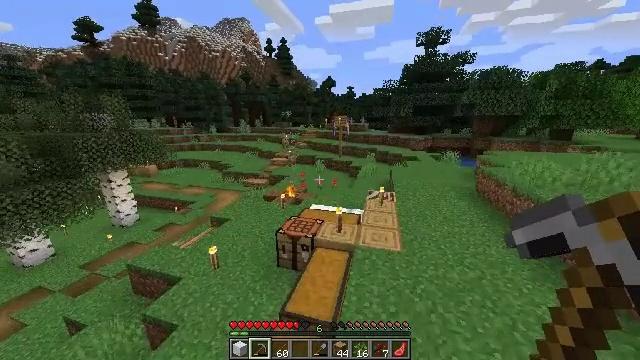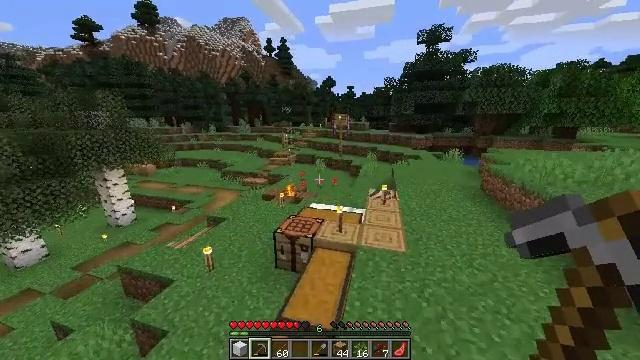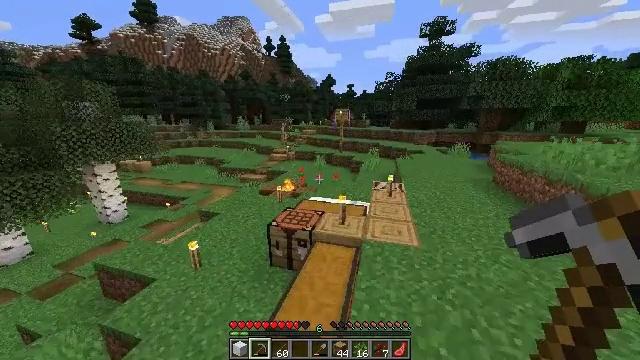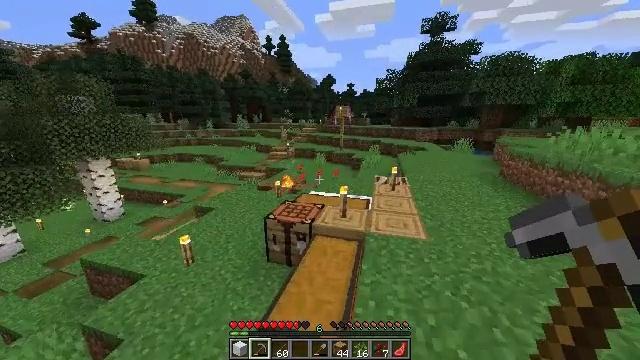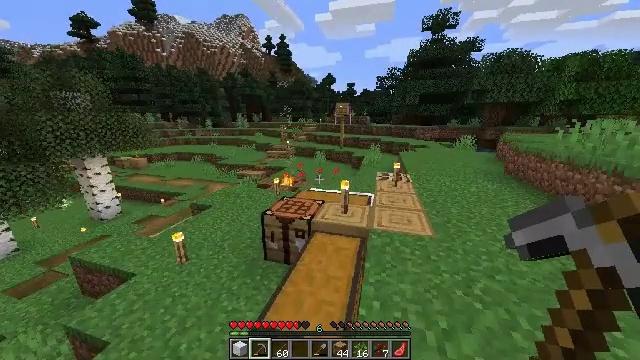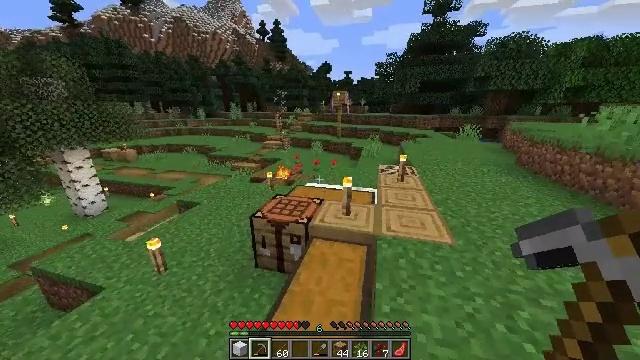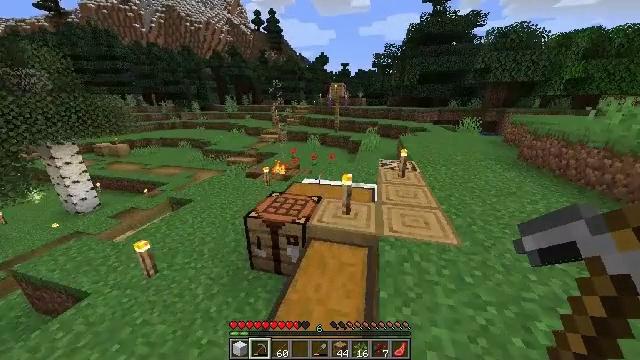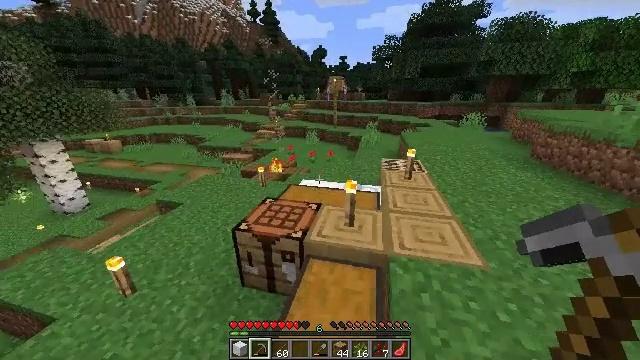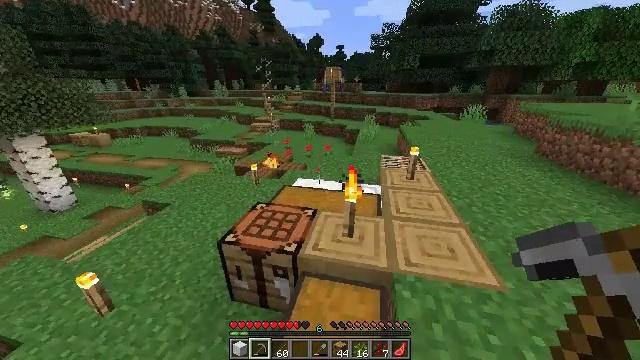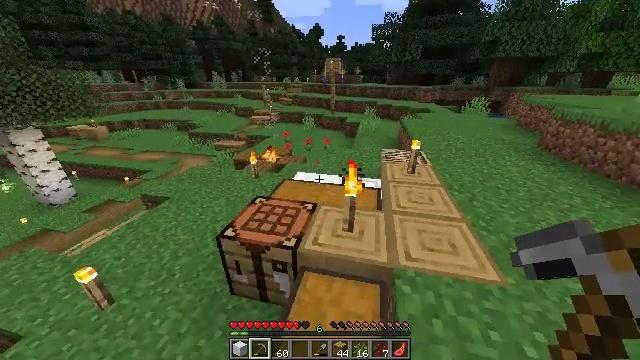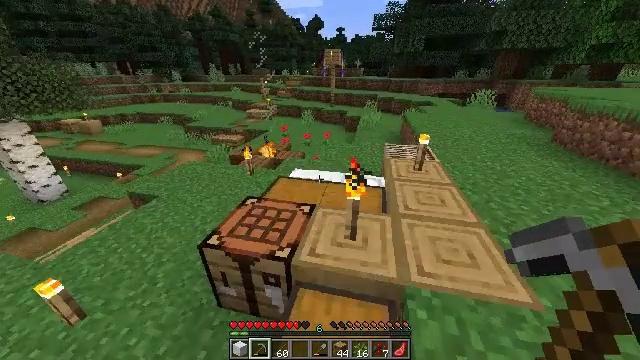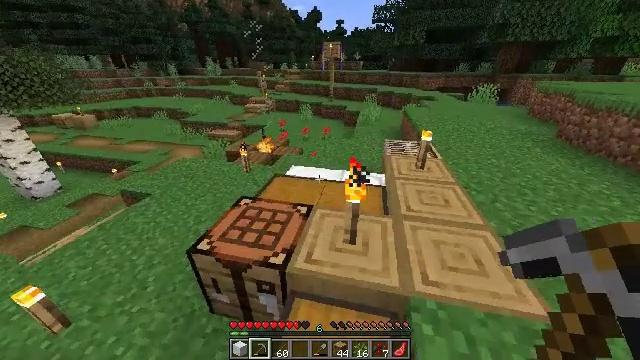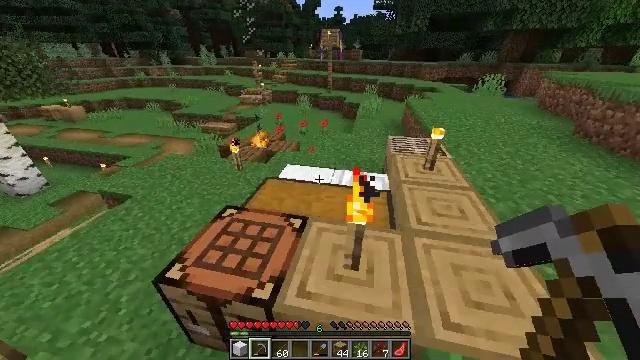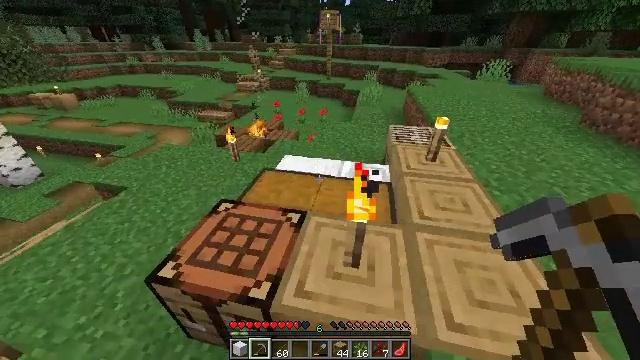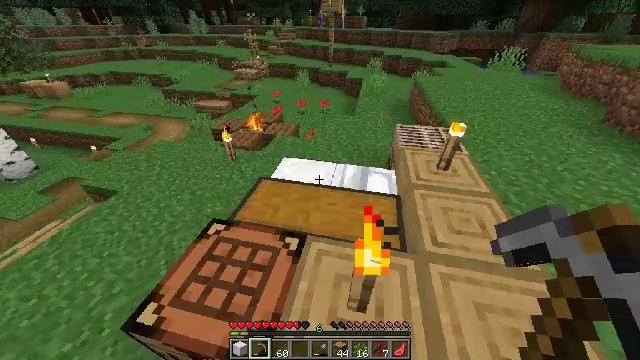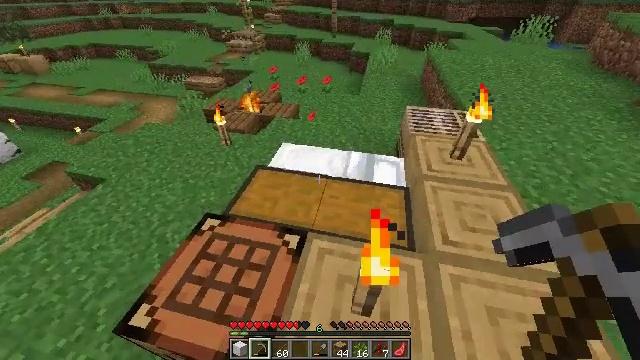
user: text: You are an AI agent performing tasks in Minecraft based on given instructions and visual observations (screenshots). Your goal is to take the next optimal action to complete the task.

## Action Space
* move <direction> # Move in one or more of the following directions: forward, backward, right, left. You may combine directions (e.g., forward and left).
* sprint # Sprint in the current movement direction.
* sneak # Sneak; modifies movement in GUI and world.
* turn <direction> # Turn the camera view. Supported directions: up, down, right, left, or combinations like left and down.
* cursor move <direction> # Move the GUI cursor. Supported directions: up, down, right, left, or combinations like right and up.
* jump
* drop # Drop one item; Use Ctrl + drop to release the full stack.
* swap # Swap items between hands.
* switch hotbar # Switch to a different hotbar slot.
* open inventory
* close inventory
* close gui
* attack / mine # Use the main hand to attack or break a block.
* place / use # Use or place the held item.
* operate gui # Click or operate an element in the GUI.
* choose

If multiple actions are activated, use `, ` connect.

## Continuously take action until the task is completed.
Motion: motion action
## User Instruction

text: Make some purple wool using purple dye.
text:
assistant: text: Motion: move forward
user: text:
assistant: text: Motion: move forward
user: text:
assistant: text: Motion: move forward
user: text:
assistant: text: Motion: move forward
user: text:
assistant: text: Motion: move forward, turn down
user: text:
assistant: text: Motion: move forward, turn down
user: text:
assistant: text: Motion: move forward, turn down
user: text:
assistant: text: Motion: move forward, turn down
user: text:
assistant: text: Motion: move forward, turn down
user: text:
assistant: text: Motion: move forward, turn down
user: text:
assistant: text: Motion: move forward, turn down
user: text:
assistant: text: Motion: move forward, turn down
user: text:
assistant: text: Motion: move forward, turn down
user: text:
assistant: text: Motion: turn down
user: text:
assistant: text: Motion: turn down
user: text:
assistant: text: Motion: turn down
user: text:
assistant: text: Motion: turn down
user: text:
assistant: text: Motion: turn left and down
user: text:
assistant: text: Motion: turn left and down
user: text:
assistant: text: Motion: turn left and down
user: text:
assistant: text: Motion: turn down
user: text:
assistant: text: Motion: no_op
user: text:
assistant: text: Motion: no_op
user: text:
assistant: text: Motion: no_op
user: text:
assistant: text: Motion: turn up
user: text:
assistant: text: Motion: turn right and up
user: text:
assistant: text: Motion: use / place
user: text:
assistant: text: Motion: use / place
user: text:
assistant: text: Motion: use / place
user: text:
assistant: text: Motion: no_op